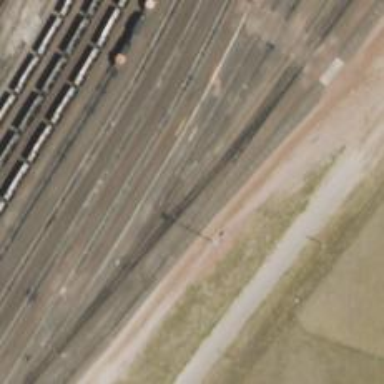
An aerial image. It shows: Railway yard used for servicing trains.